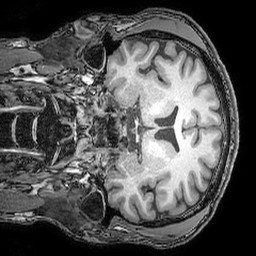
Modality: T1w
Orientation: coronal
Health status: ill
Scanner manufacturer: philips
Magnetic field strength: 3 T
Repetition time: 0.007 s
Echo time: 0.0035 s